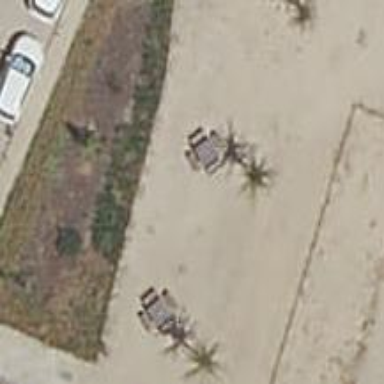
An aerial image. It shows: Picnic table located in leisure land area.